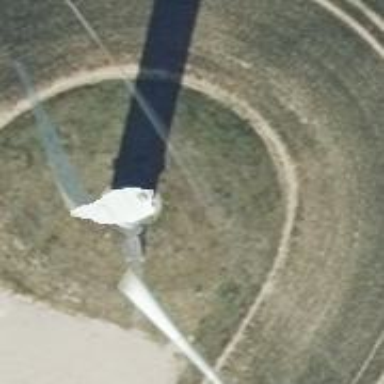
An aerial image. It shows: Wind generator powered by horizontal axis wind turbine.